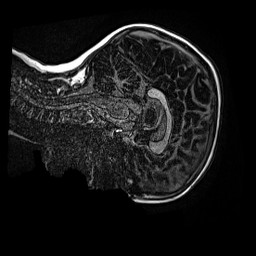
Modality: MP2RAGE
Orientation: sagittal
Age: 9
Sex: female
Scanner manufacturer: siemens
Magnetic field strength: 3 T
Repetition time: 4 s
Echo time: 0.00299 s